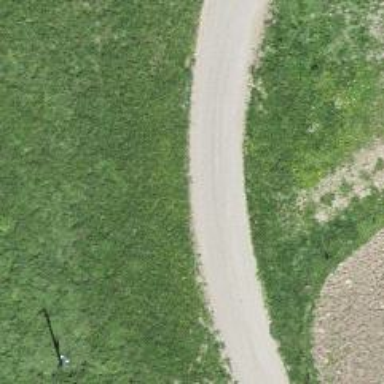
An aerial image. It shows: Service road with high-quality grade 1 track surface.